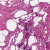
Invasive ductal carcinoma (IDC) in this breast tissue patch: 0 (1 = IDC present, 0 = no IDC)